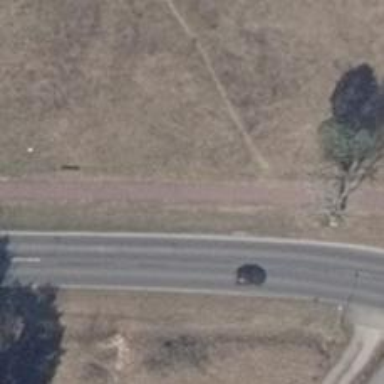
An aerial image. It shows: Path.